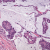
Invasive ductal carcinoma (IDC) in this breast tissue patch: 1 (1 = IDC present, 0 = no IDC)